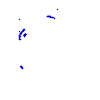
Particle: pion